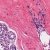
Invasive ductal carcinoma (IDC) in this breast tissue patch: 0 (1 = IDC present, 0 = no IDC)